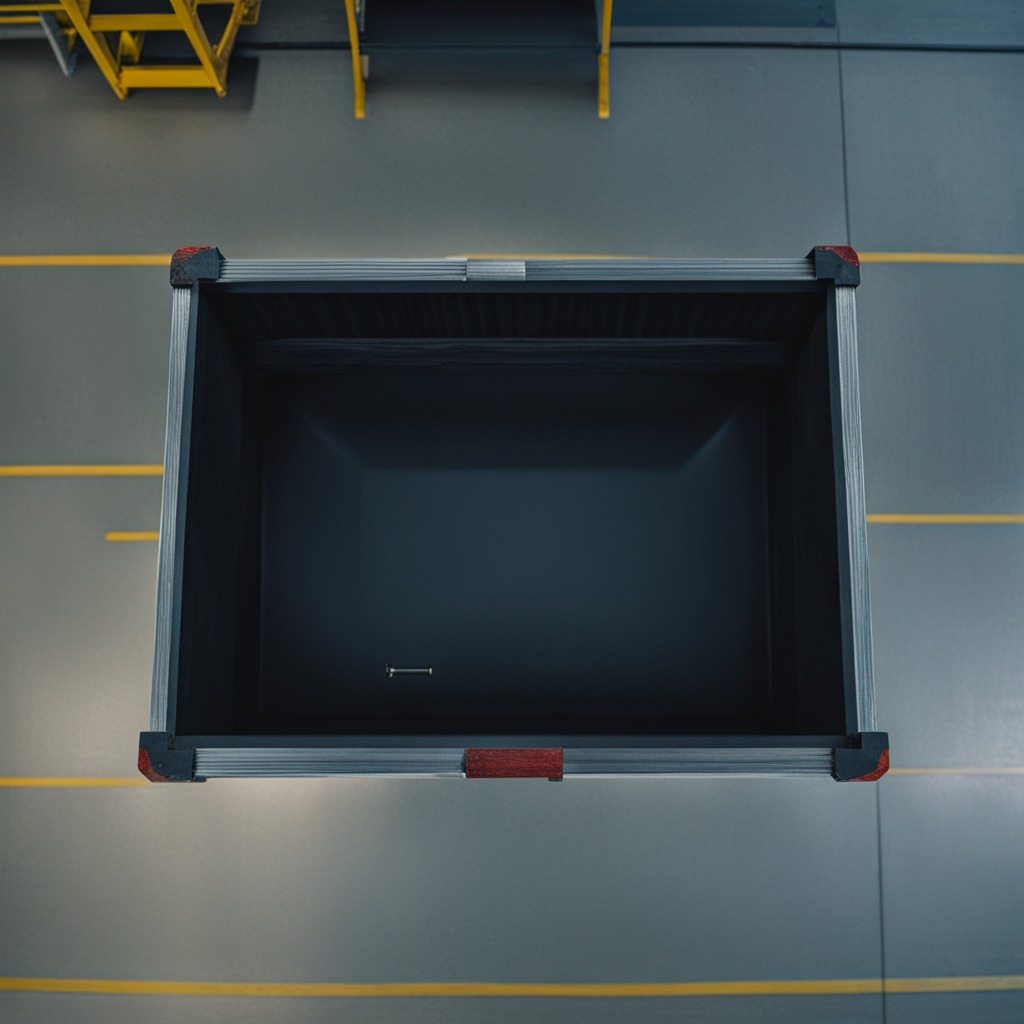
A metal screw is lying on a toolbox surface in an airplane hangar workshop 8K.